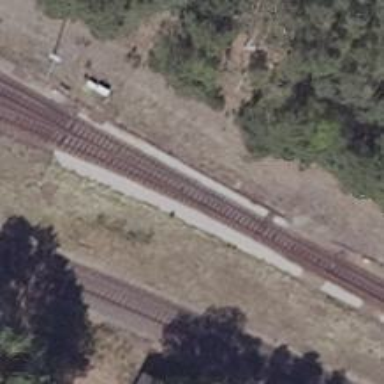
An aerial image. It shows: Railway switch.